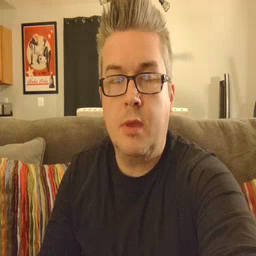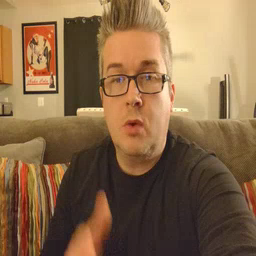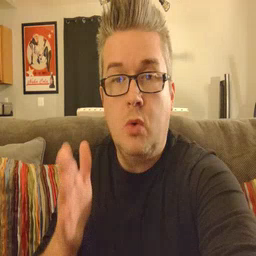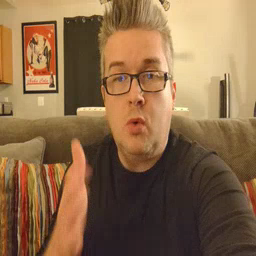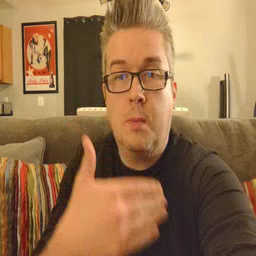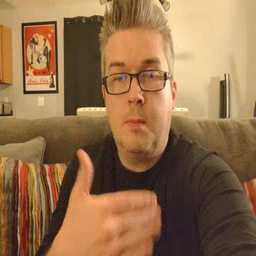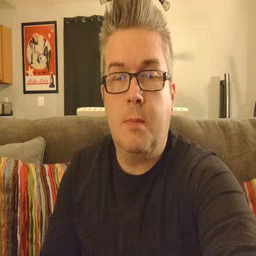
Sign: room